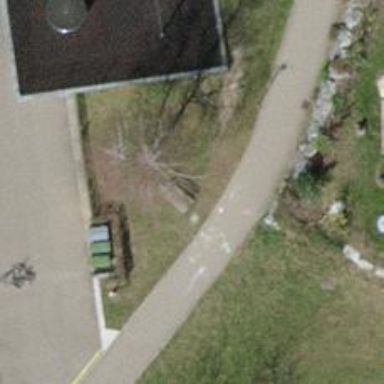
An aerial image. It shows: Brown bench.